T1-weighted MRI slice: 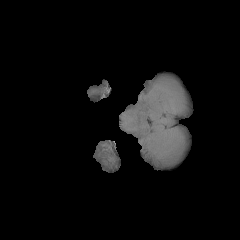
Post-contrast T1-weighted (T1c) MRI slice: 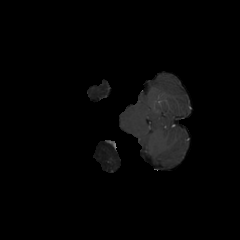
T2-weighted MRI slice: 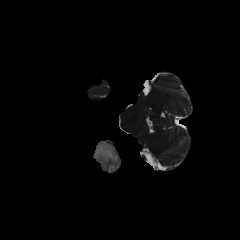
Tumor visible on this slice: yes